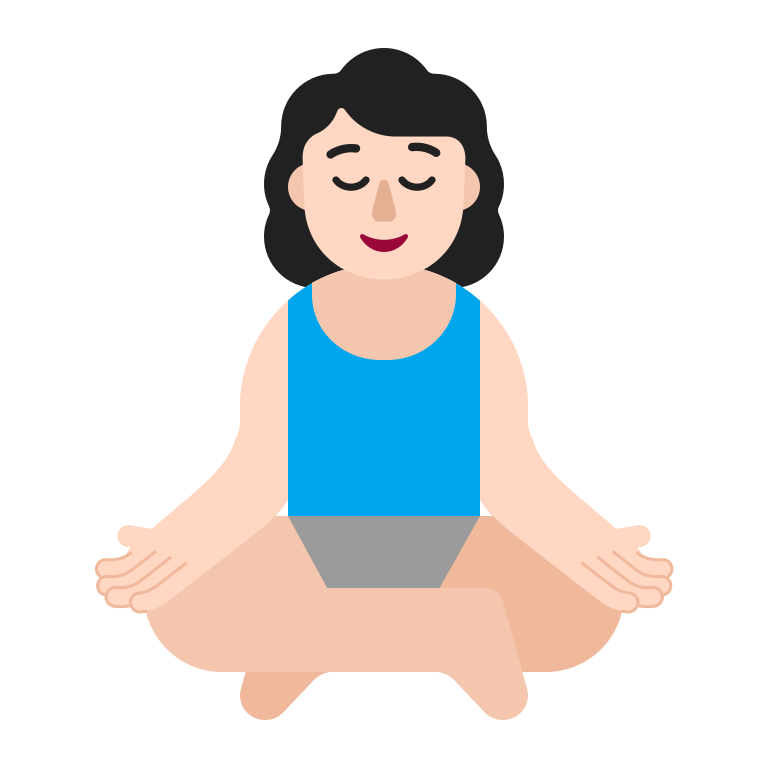
woman in lotus position flat light